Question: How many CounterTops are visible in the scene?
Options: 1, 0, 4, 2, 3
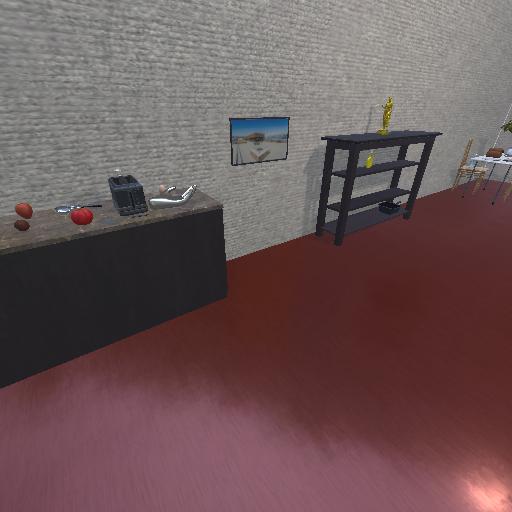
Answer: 1